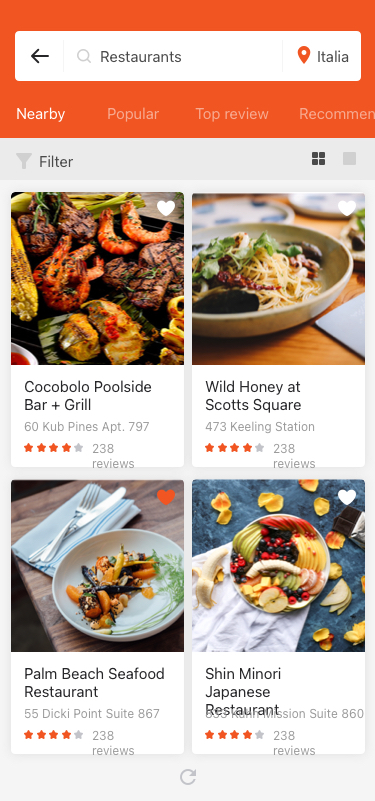
Text in this UI design:
Cocobolo Poolside Bar + Grill
60 Kub Pines Apt. 797
238 reviews
Wild Honey at Scotts Square
473 Keeling Station
238 reviews
Palm Beach Seafood Restaurant
55 Dicki Point Suite 867
238 reviews
Shin Minori Japanese Restaurant
833 Kuhn Mission Suite 860
238 reviews
Filter
Restaurants
Italia
Nearby
Popular
Top review
Recommended